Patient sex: F
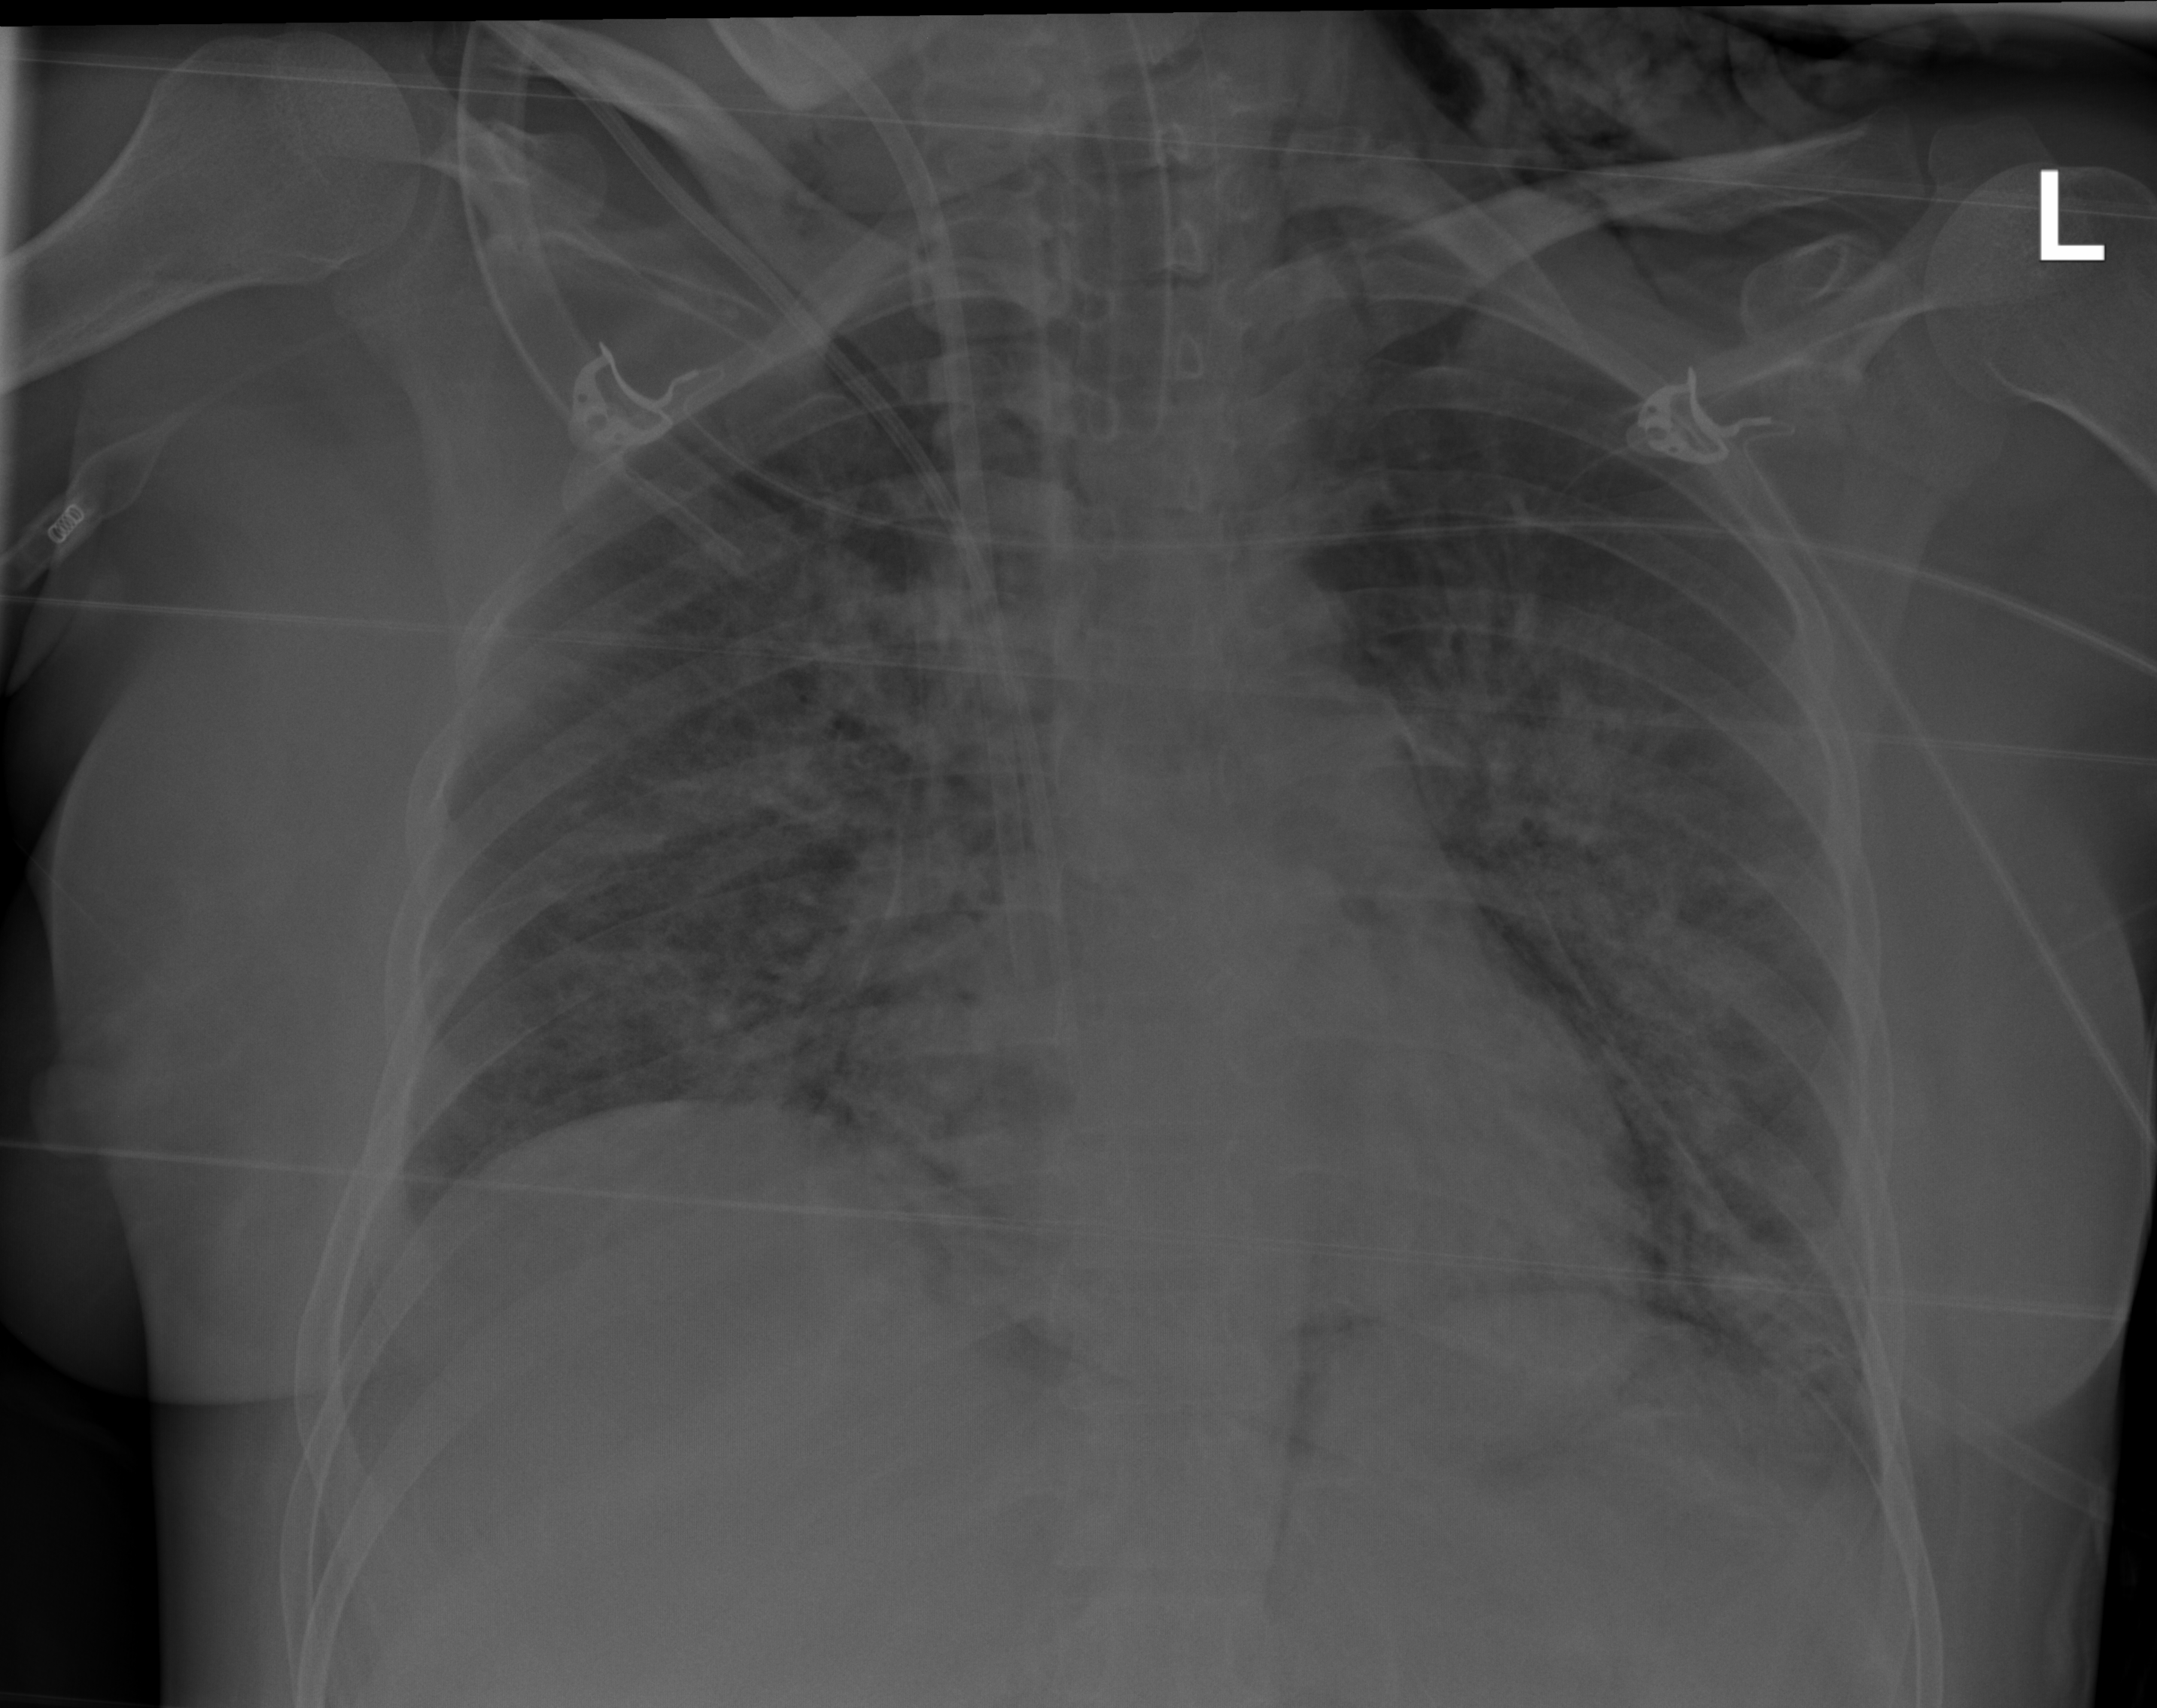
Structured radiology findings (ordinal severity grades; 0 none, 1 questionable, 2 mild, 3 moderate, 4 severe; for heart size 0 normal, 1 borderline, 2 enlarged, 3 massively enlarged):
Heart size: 0
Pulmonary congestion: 0
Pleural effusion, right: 0
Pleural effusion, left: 0
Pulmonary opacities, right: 3
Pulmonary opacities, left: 3
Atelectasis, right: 2
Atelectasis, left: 2